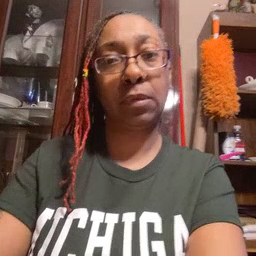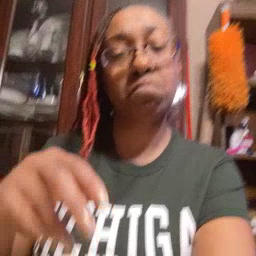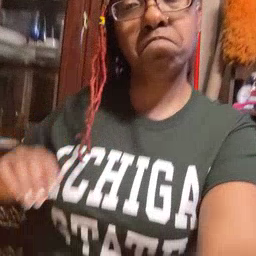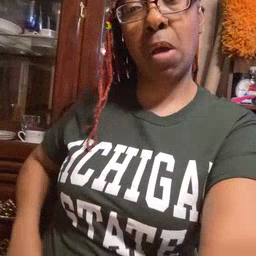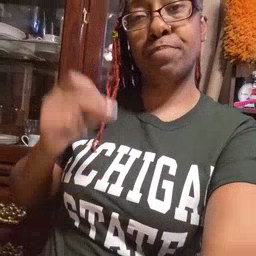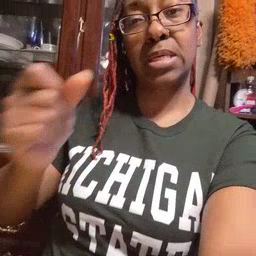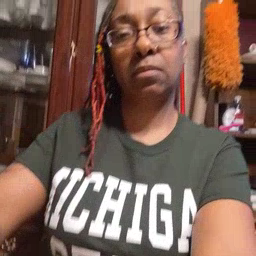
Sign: puppy